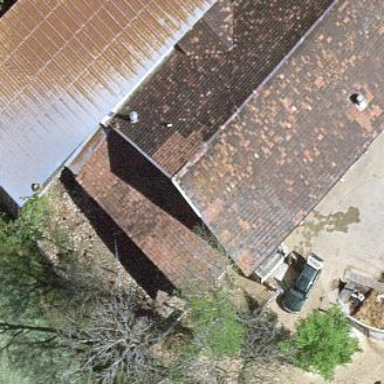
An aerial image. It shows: Farm building.